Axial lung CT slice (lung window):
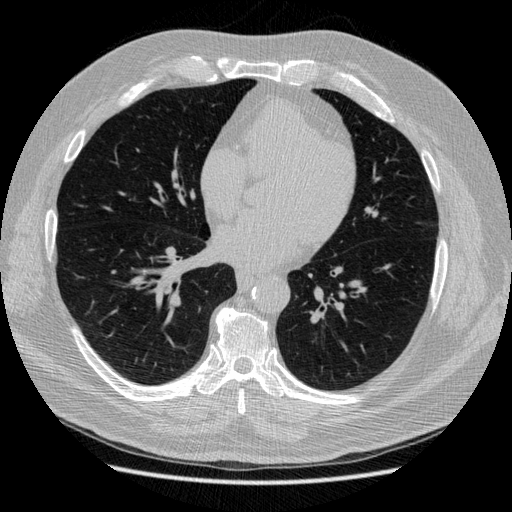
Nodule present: no